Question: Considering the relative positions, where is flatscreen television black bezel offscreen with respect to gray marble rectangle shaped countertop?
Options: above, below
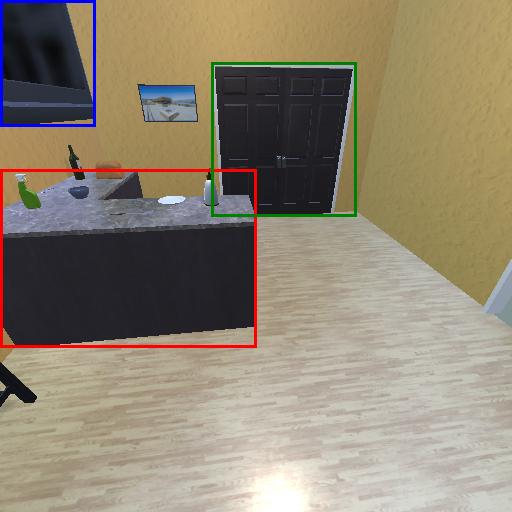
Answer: above